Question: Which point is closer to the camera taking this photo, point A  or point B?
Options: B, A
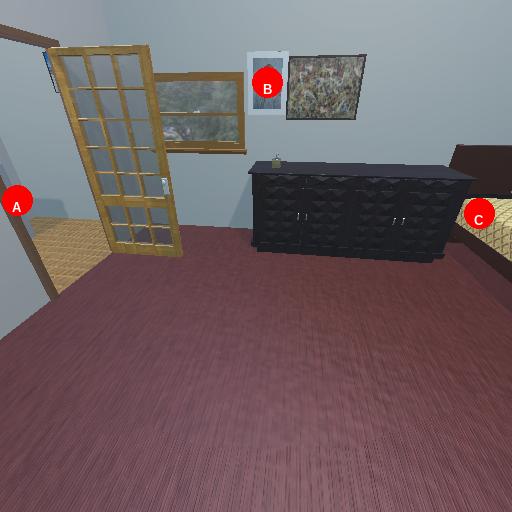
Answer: B